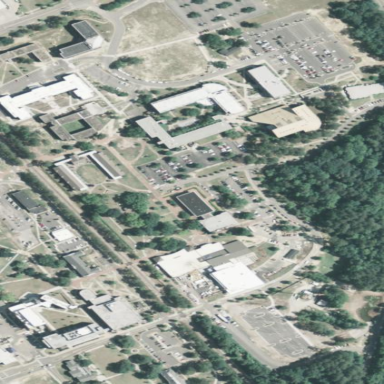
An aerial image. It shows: University.